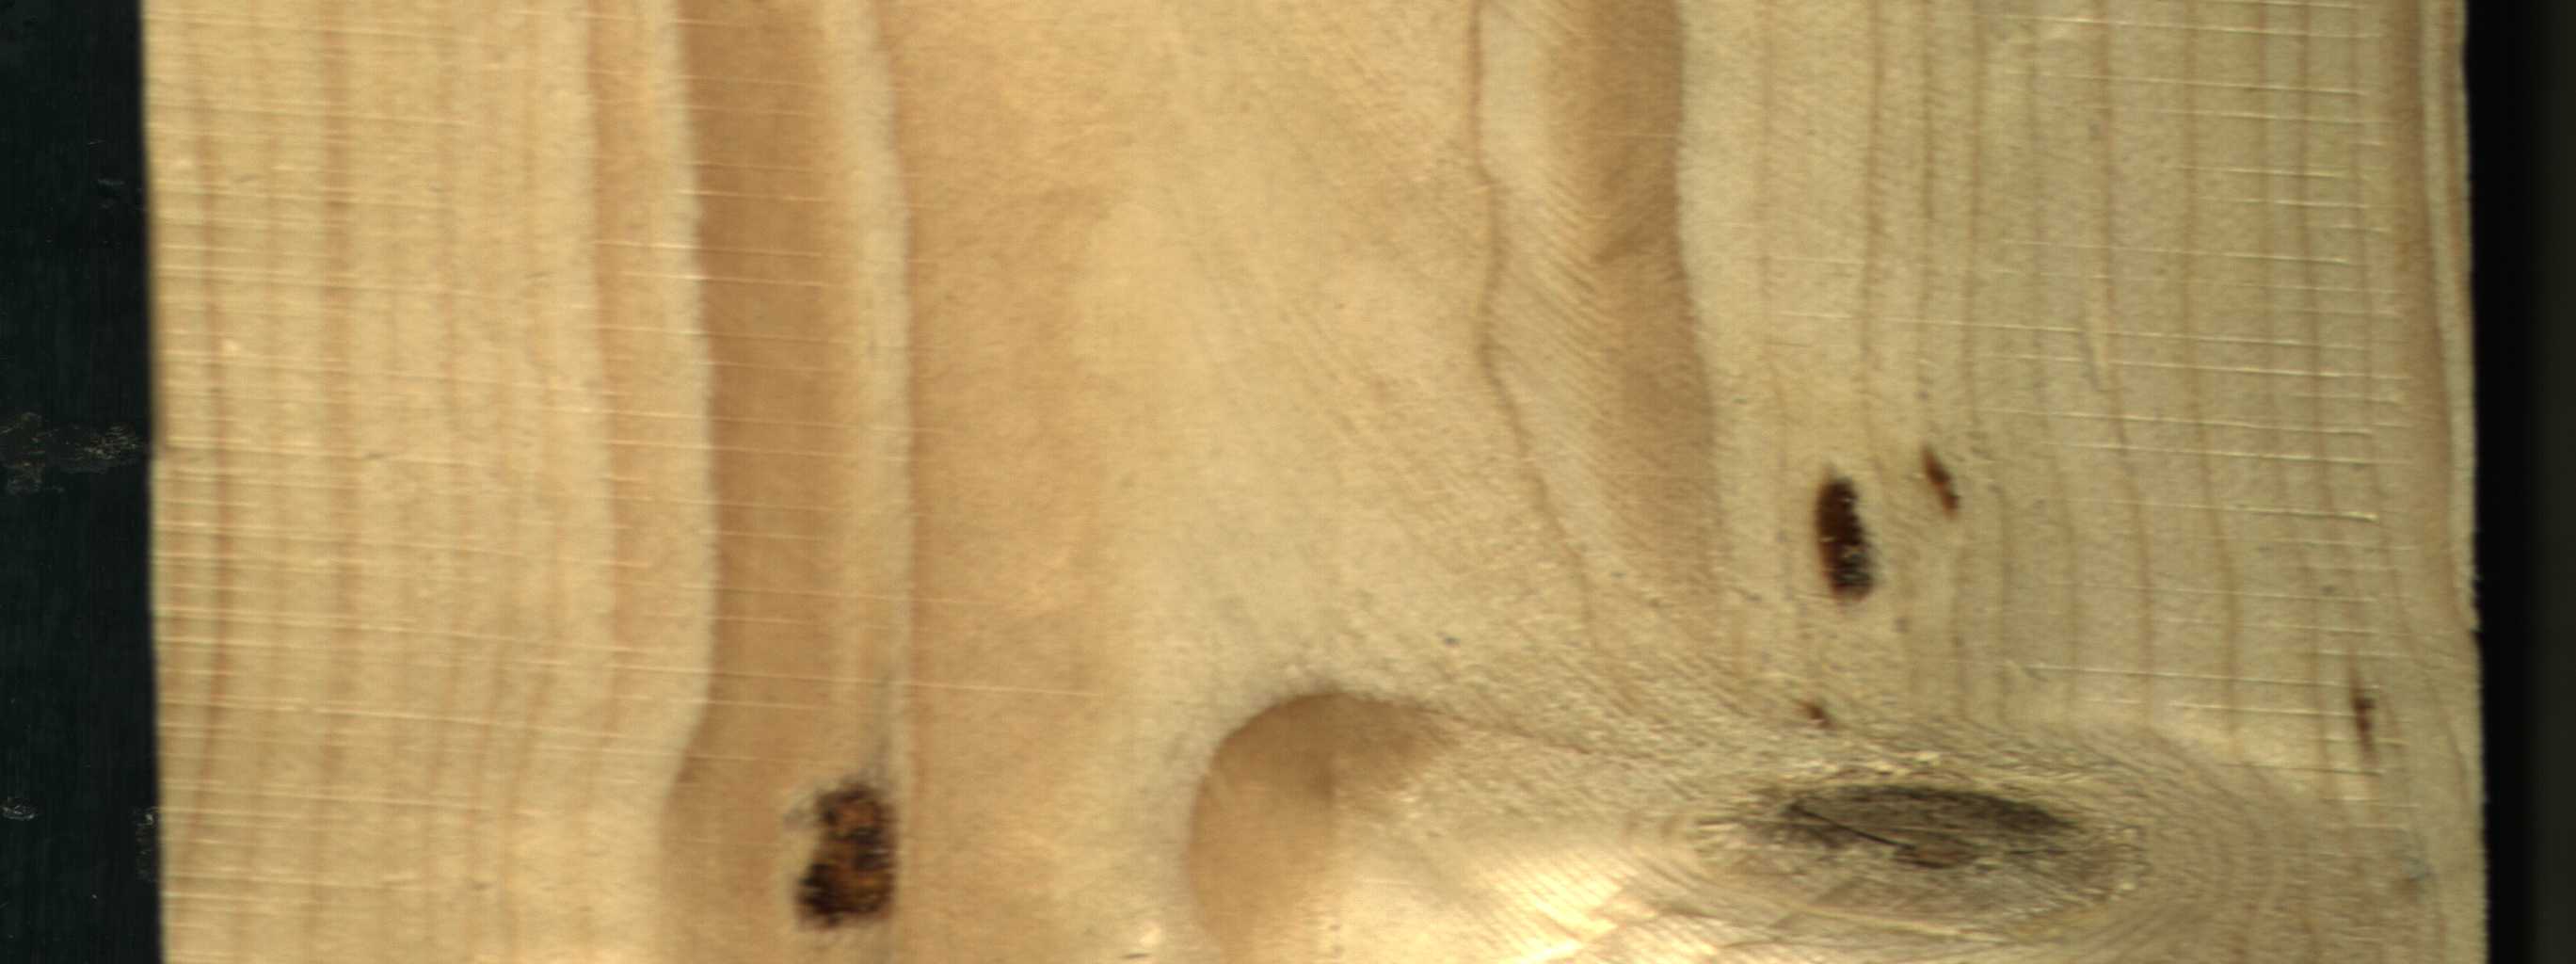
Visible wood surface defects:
resin
resin
resin
resin
knot_with_crack